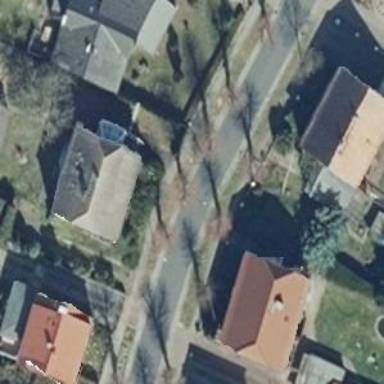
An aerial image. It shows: Residential road with asphalt surface.